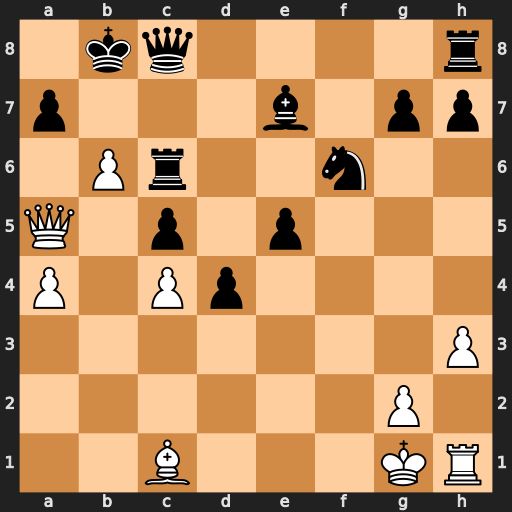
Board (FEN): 1kq4r/p3b1pp/1Pr2n2/Q1p1p3/P1Pp4/7P/6P1/2B3KR
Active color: w
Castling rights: -
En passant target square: -
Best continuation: Qxa7#